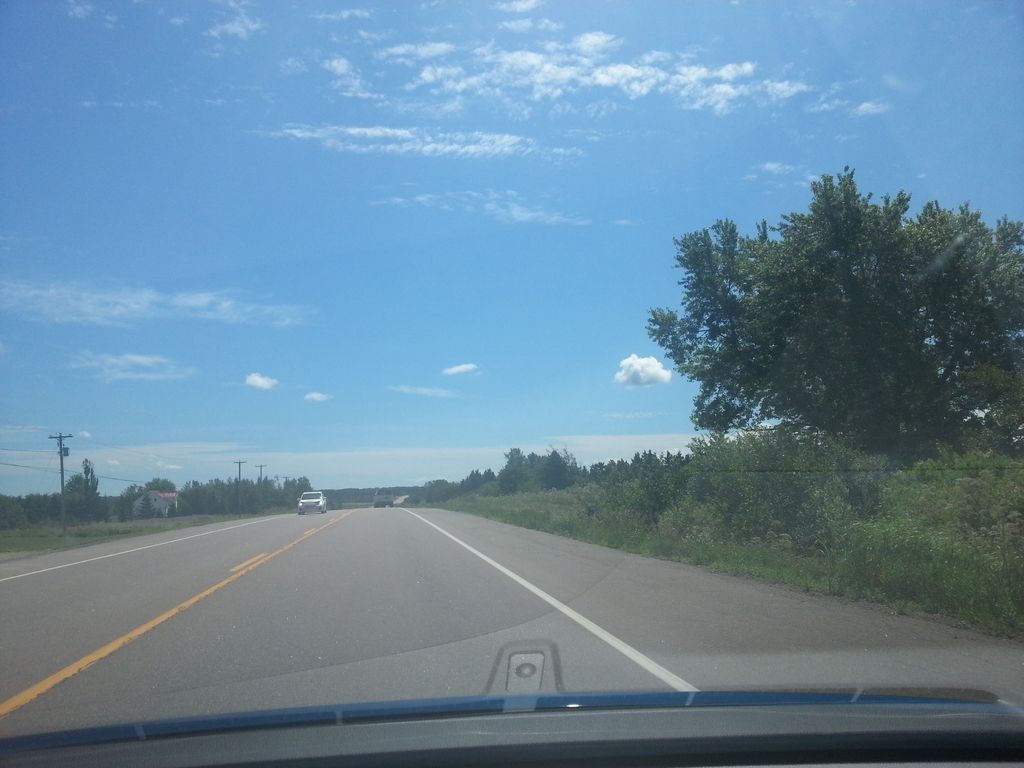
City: charlottetown